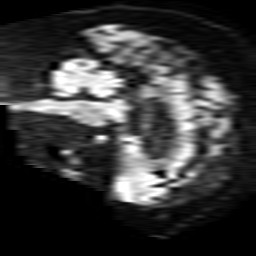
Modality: TRACE
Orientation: sagittal
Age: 73
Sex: male
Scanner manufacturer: philips
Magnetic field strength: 1.5 T
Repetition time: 4.066 s
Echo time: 0.09255 s